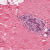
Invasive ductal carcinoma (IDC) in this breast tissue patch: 0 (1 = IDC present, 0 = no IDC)